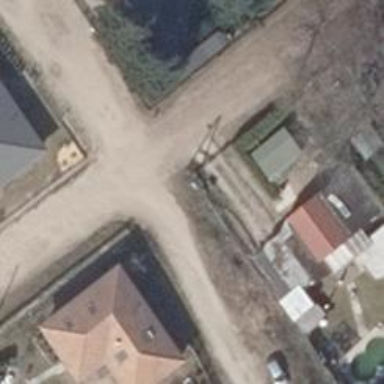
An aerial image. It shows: Residential road with sandy surface.